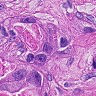
Metastatic tissue present: yes